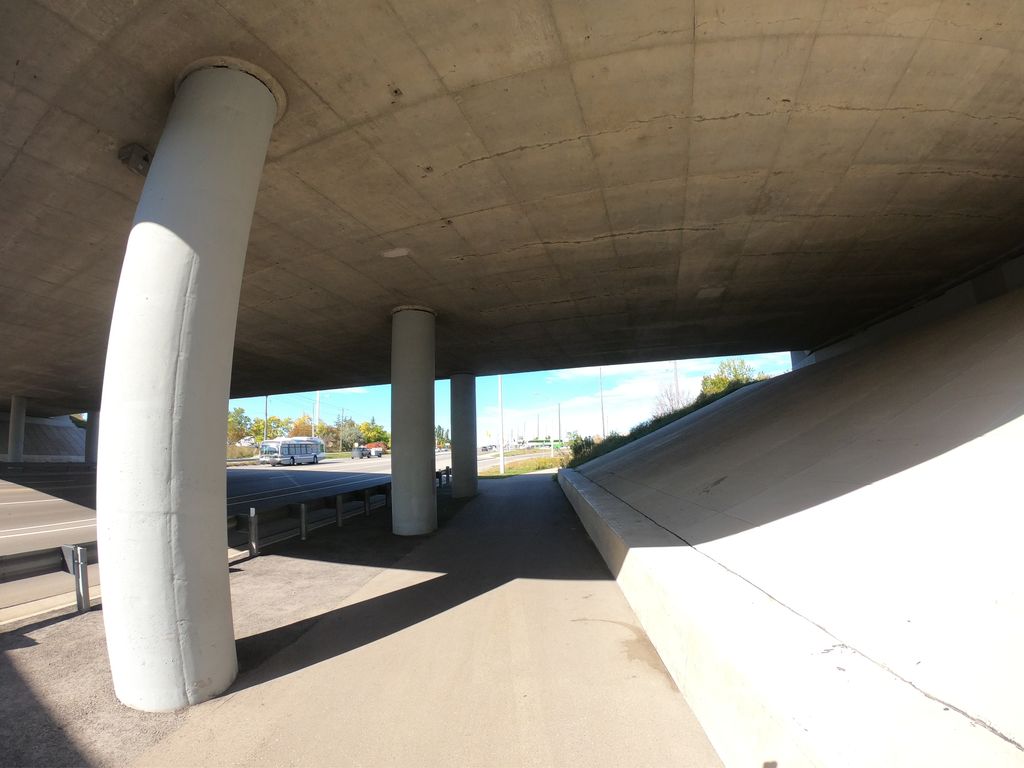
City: kitchener-waterloo